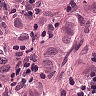
Metastatic tissue present: yes